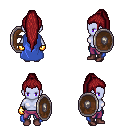
a pixel art fantasy rpg character, female body template, dark elf, purple skin, blue cape, magenta pants, brunette extra-long topknot hairstyle, gold gloves, maroon shoes, shield, four views (front, back, left, right), 2x2 character sprite sheet, small pixel art, hard edges, no anti-aliasing